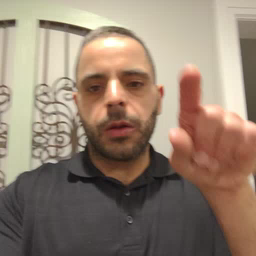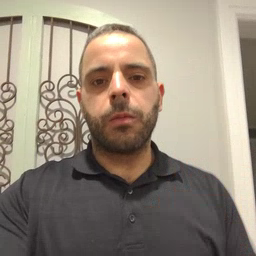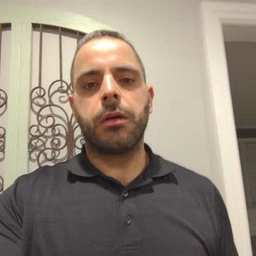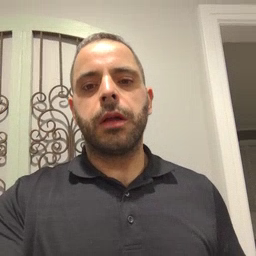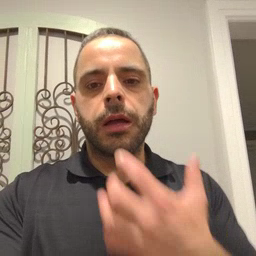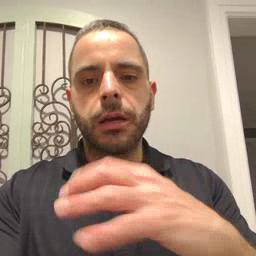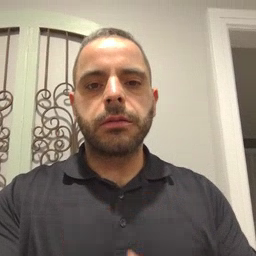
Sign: hot